Question: I would like to combine vertically two figures using 'viewport'. Figures are created with ggplot and 'facet_grid()'.
The problem which arises is that the legend of the categorical variable differ in lengths. This result in plots with different width since
the legend takes more places. I would like that the width of the plots are identically.
How can I solve this problem?
Here is an example of a figures with not aligned plots:

Here is the code to produce the figure:
'''
# dataframe
x <- rep(1:10,2)
y <- x + rep(c(0,2),each=10)
sex <- rep(c("f","m"), each=10)
sex2 <- rep(c("fffffffff","mmmmmmmmm"), each=10)
df0 <- data.frame(x = x, y = y, sex = sex, sex2 = sex2)
# libraries
library("grid")
library("gridExtra")
library("ggplot2")
# Viewport
Layout <- grid.layout(nrow = 2, ncol = 1, heights = unit(c(1,1), c("null","null")))
vplayout <- function(x,y) {
viewport(layout.pos.row=x, layout.pos.col=y)
}
# plot object
p1 <- ggplot(df0,aes(x = x, y = y,linetype=sex)) +
geom_line()
p2 <- ggplot(df0,aes(x = x, y = y,linetype=sex2)) +
geom_line()
# figures
tiff("test0.tiff", width=5, height=10, units="cm", res=300, compression = 'lzw')
grid.newpage()
pushViewport(viewport(layout= Layout))
print(p1 + theme_bw(base_size=5), vp = vplayout(1,1))
print(p2 + theme_bw(base_size=5), vp = vplayout(2,1))
dev.off()
'''
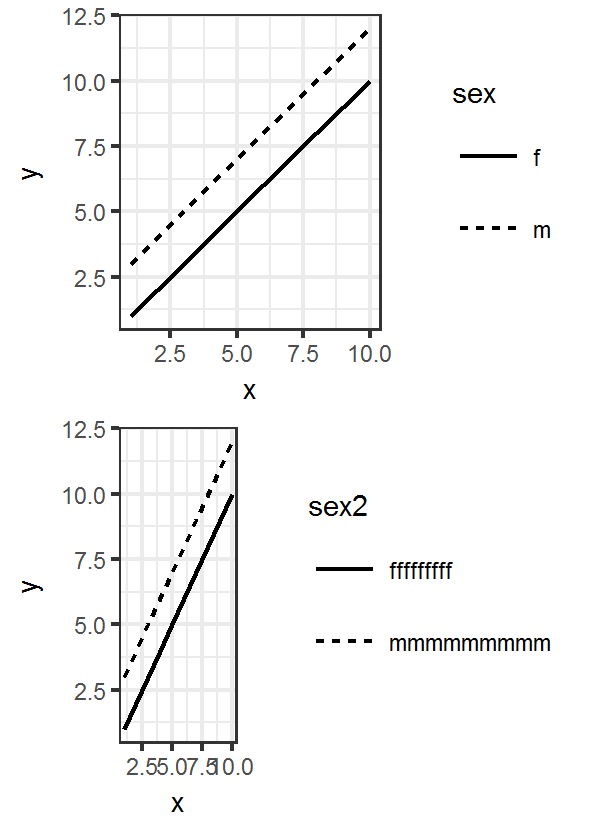
Answer: You can use 'cowplot::plot_grid'
'''
# figures
library(cowplot)
tiff("test0.tiff", width=5, height=10, units="cm", res=300, compression = 'lzw')
grid.newpage()
plot_grid(p1, p2, align = "v", nrow = 2, rel_heights = c(1/2, 1/2))
dev.off()
'''
I don't know how you set up 'df0' so cannot present exported plot.